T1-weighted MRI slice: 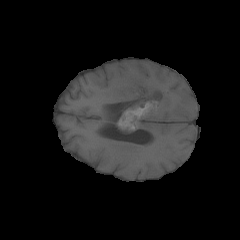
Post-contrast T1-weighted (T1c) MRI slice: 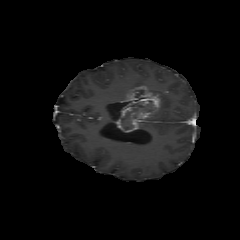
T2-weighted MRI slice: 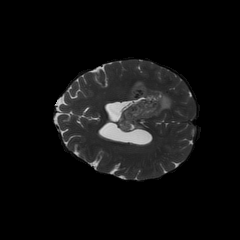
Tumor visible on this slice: yes